Question: So I've been building an App that uses a custom AlertView which I found in <URL>.
The full code can be found on <URL>.
Specifically, the 'CustomiOSAlertView.m' can be found <URL>.
This is how I create the view, I call the to display the alert form an 'IBAction' attached to an UIImage in the UIStoryboard, here's the action:
'''
- (IBAction)Button1:(id)sender {
NSString *name = @"info";
NSString *content = @"info 2";
NSString *info = @"more info";
NSString *imageLink = @"image.png";
NSString *stringContent = [NSString stringWithFormat:@" %@
%@
%@", name, content, info];
[self ConstructAlertContent:imageLink :stringContent];
}
'''
Which calls this (using the CustomiOSAlertView.m attached above):
'''
-(void)ConstructAlertContent:(NSString *)imgStr :(NSString *)str{
NSString *imageLink = imgStr;
NSString *stringContent = str;
// Here we need to pass a full frame
CustomIOSAlertView *alertView = [[CustomIOSAlertView alloc] init];
// Add some custom content to the alert view with above method createDemoView()
[alertView setContainerView:[self createDemoView:imageLink : stringContent]];
// Modify the parameters
[alertView setButtonTitles:[NSMutableArray arrayWithObjects:@"Done", nil]];
[alertView setDelegate:self]; //add to .h: <CustomIOSAlertViewDelegate>
// You may use a Block, rather than a delegate.
[alertView setOnButtonTouchUpInside:^(CustomIOSAlertView *alertView, int buttonIndex) {
//NSLog(@"Block: Button at position %d is clicked on alertView %d.", buttonIndex, (int)[alertView tag]);
[alertView close];
}];
//allow alert to move with phone motion
[alertView setUseMotionEffects:true];
//set alert alpha to slightly transparent
[alertView setAlpha:0.94];
// And launch the dialog
[alertView show];
}
'''
And creating the view like this:
'''
- (UIView *)createDemoView:(NSString *)imgStr :(NSString *)str
{
UIView *demoView = [[UIView alloc] initWithFrame:CGRectMake(0, 0, 290, 300)];
//include image
UIImageView *imageView = [[UIImageView alloc] initWithFrame:CGRectMake(70, 10, 150, 180)];
[imageView setImage:[UIImage imageNamed:imgStr]];
[demoView addSubview:imageView];
//... with additional subviews
return demoView;
}
'''
It was working great until I created individual UIStoryboards, and used the following code in the AppDelegate.m to instantiate the correct storyboard for a specific device:
'''
if (iOSScreenSize.height == 480){ //iPhone 3.5"
//instantiate storyboard for iPhone4S
UIStoryboard *iPhone35Storyboard = [UIStoryboard storyboardWithName:@"iPhone35" bundle:nil];
UIViewController *initialViewcontroller = [iPhone35Storyboard instantiateInitialViewController];
self.window = [[UIWindow alloc] initWithFrame:[[UIScreen mainScreen] bounds]];
self.window.rootViewController = initialViewcontroller;
[self.window makeKeyAndVisible];
}
if (iOSScreenSize.height == 568){ //iPhone 4"
//instantiate storyboard for iPhone 5S
UIStoryboard *iPhone4Storyboard = [UIStoryboard storyboardWithName:@"iPhone4" bundle:nil];
UIViewController *initialViewcontroller = [iPhone4Storyboard instantiateInitialViewController];
self.window = [[UIWindow alloc] initWithFrame:[[UIScreen mainScreen] bounds]];
self.window.rootViewController = initialViewcontroller;
[self.window makeKeyAndVisible];
}
if (iOSScreenSize.height == 667){ //iPhone 4.7"
//instantiate storyboard for iPhone 6
UIStoryboard *iPhone47Storyboard = [UIStoryboard storyboardWithName:@"iPhone47" bundle:nil];
UIViewController *initialViewcontroller = [iPhone47Storyboard instantiateInitialViewController];
self.window = [[UIWindow alloc] initWithFrame:[[UIScreen mainScreen] bounds]];
self.window.rootViewController = initialViewcontroller;
[self.window makeKeyAndVisible];
}
if (iOSScreenSize.height == 736){ //iPhone 5.5"
//instantiate storyboard for iPhone 6+
UIStoryboard *iPhone55Storyboard = [UIStoryboard storyboardWithName:@"iPhone55" bundle:nil];
UIViewController *initialViewcontroller = [iPhone55Storyboard instantiateInitialViewController];
self.window = [[UIWindow alloc] initWithFrame:[[UIScreen mainScreen] bounds]];
self.window.rootViewController = initialViewcontroller;
[self.window makeKeyAndVisible];
}
'''
Now, when I test the App on (on both simulator and device) it loads the correct storyboard and content but doesn't show the custom AlertView... As soon as I comment out the code above (to instantiate specific storyboard), and run the app, the custom AlertViews work again...
I'm guessing this is something to do with View hierarchy? Is there away to make this appear even by manually instantiating a storyboard as I do with the above code?
Make sure, using Rob's answer below, you don't have a storyboard selected in the drop-down tab menu in "Main Interface"... Leaving it blank, worked for me and now instantiates a storyboard from the AppDelegate and also creates an AlertView on top of the UIStoryboard when called.

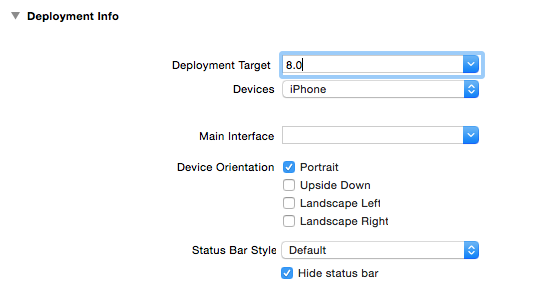
Answer: It sounds to me that you're calling the custom view method inside the AppDelegate instantiating the storyboard.
You should instantiate the storyboard first and then call the method from within the correct storyboard's controller.
for example:
'''
if (iOSScreenSize.height == 667){ //iPhone 4.7"
//instantiate storyboard for iPhone 6
UIStoryboard *iPhone47Storyboard = [UIStoryboard storyboardWithName:@"iPhone47" bundle:nil];
UIViewController *initialViewcontroller = [iPhone47Storyboard instantiateInitialViewController];
self.window = [[UIWindow alloc] initWithFrame:[[UIScreen mainScreen] bounds]];
self.window.rootViewController = initialViewcontroller;
[self.window makeKeyAndVisible];
}
'''
'''
-(void)viewDidAppear(Bool animated){
[super animated:animated];
[self createDemoView:"myImage.png" str:"Custom Alert"]'
}
'''
Added sample code here: <URL>